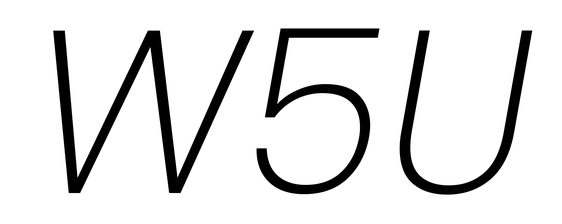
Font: Poppins-ExtraLightItalic